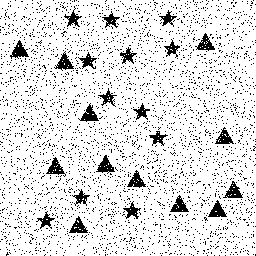
Squares: 0
Triangles: 12
Stars: 12
Total shapes: 24